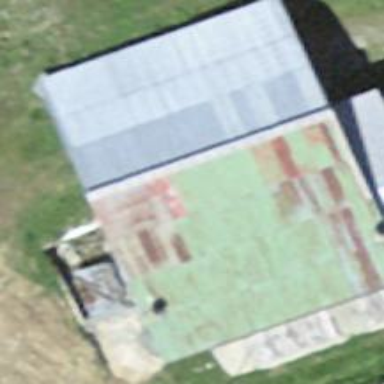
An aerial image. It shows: Hut with gabled roof oriented across.